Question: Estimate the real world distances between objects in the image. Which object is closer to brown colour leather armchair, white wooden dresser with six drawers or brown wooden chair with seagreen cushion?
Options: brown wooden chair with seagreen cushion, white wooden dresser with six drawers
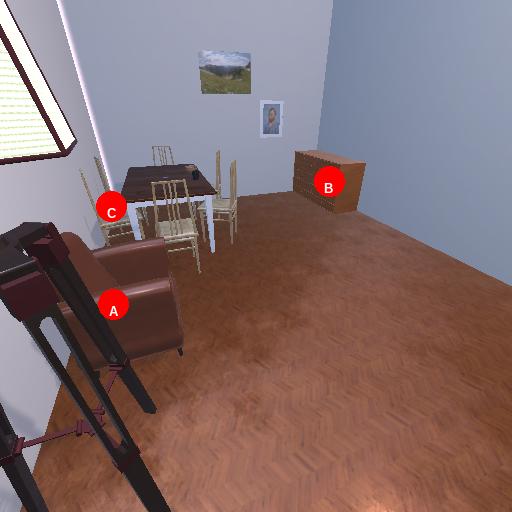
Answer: brown wooden chair with seagreen cushion